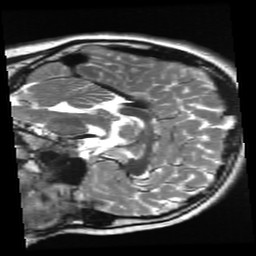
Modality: T2w
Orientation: sagittal
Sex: male
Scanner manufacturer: ge
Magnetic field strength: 3 T
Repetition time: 5 s
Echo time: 0.1012 s